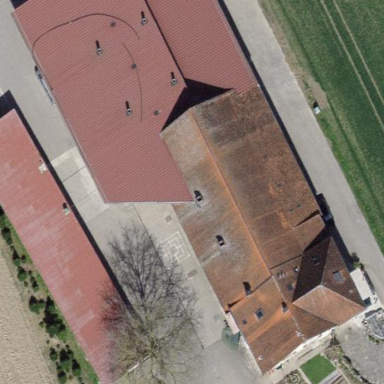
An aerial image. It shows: Farmyard area.